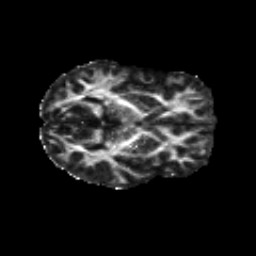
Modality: FA
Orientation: axial
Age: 24
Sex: female
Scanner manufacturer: siemens
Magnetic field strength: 3 T
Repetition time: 8.8 s
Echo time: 0.085 s